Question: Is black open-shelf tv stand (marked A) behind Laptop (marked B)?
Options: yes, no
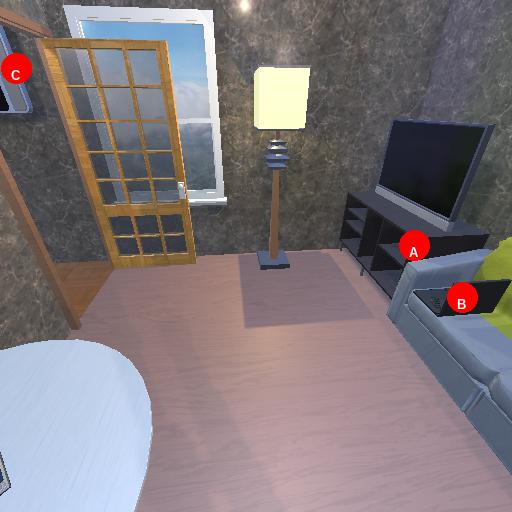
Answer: yes